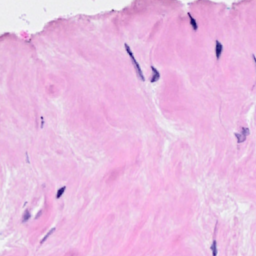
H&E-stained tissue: Breast